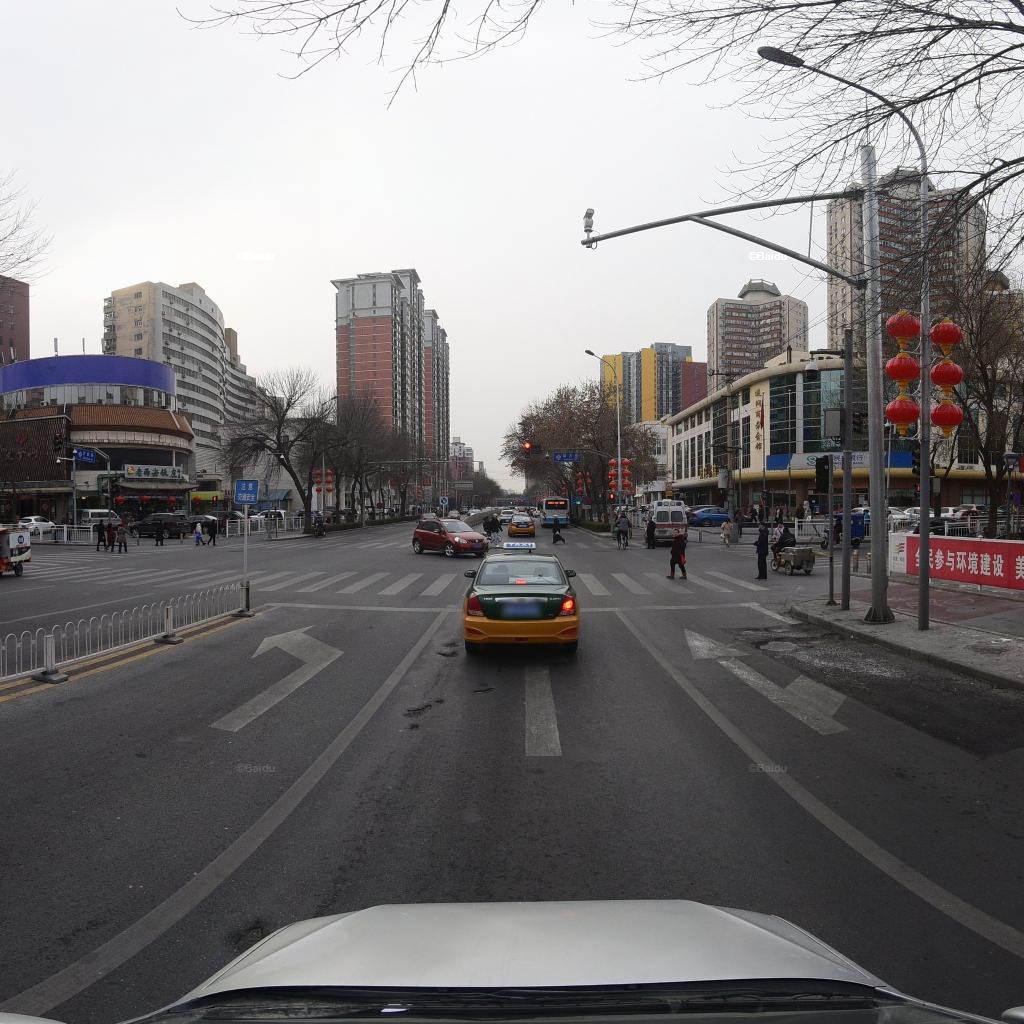
Region: Fengtai
Road damage annotations: pothole, pothole, pothole, pothole, pothole, pothole, pothole